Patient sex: M
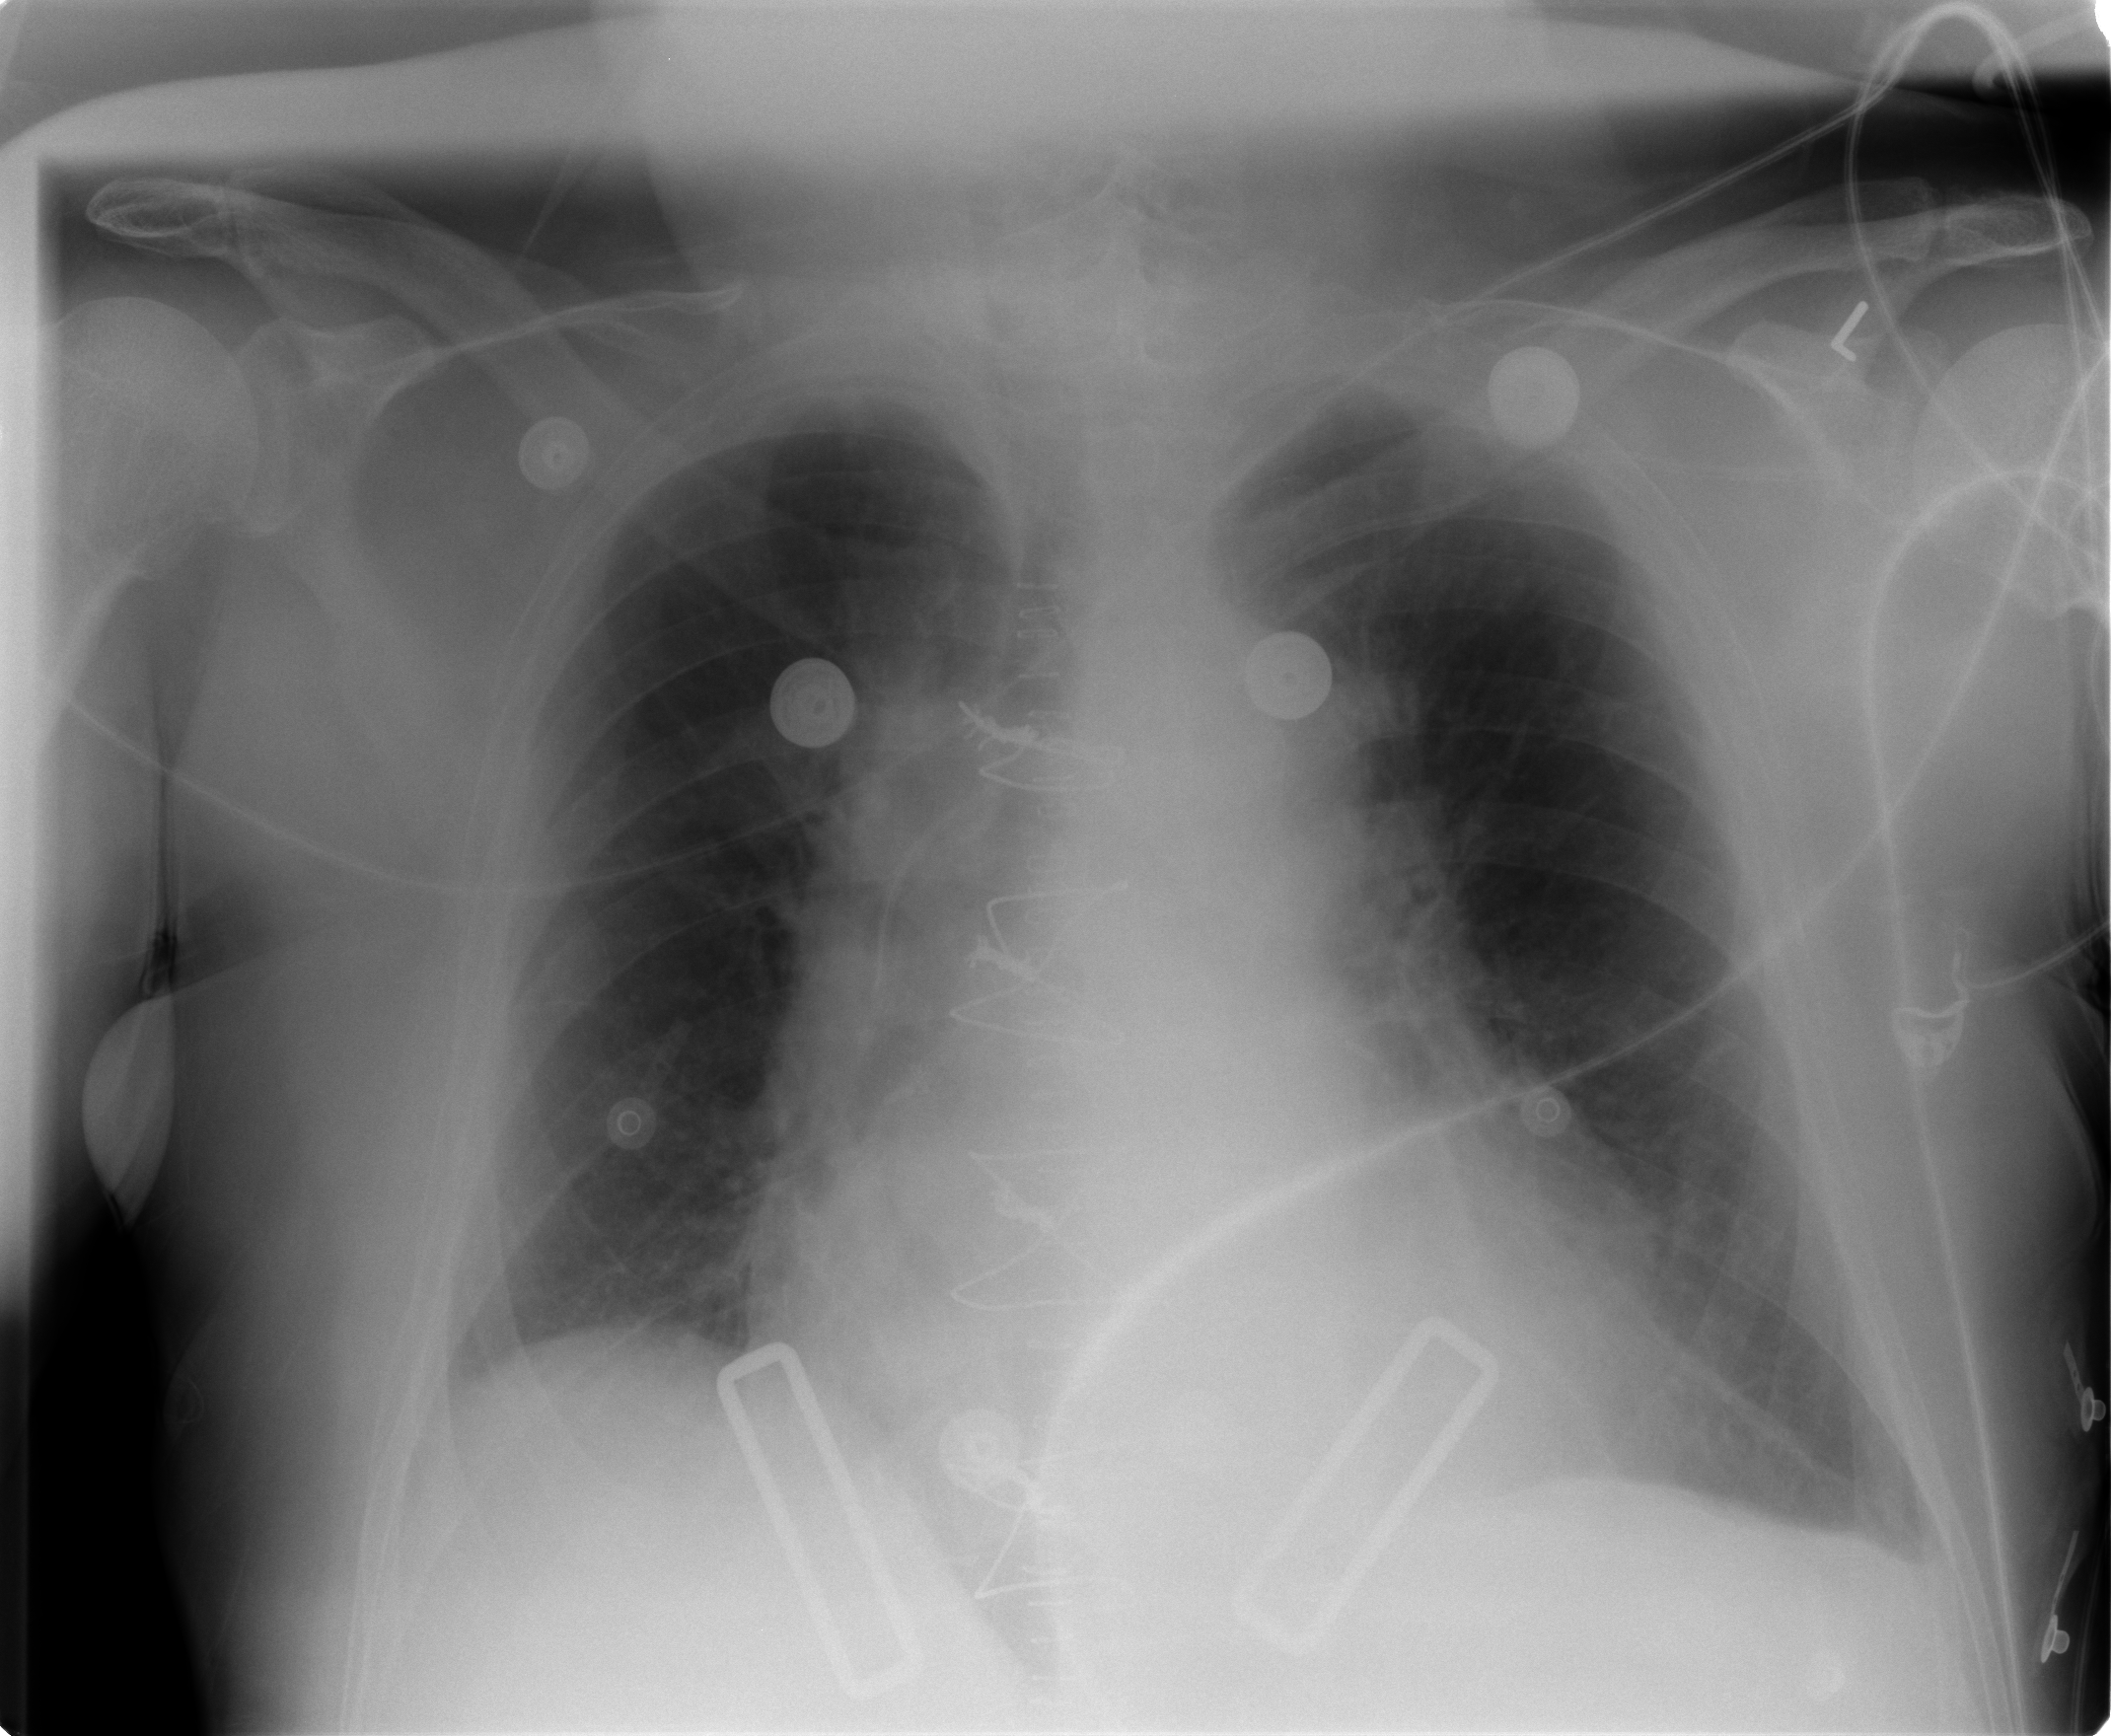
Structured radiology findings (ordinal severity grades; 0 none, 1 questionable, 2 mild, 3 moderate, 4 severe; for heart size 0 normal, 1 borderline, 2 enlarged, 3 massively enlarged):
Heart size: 2
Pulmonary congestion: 3
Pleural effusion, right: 0
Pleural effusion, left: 0
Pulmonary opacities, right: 0
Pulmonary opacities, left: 1
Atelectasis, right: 2
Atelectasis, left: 2